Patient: sex F, age 63
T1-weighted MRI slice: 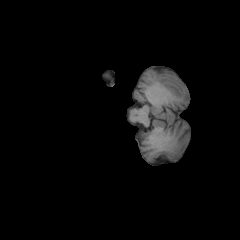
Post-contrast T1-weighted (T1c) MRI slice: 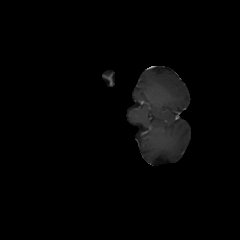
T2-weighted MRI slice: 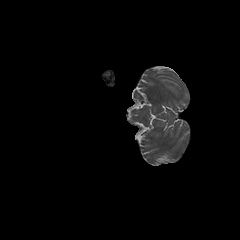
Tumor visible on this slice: no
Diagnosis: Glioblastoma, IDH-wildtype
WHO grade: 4